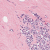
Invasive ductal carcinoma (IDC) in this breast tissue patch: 1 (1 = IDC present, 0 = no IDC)